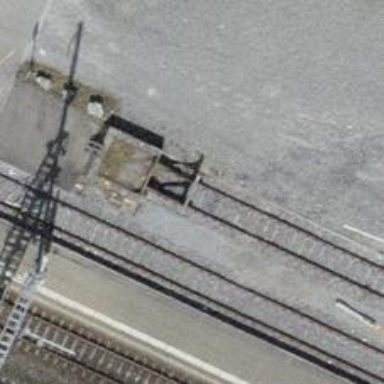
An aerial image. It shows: Railway buffer stop.